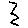
Label: zigzag